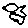
Label: bird